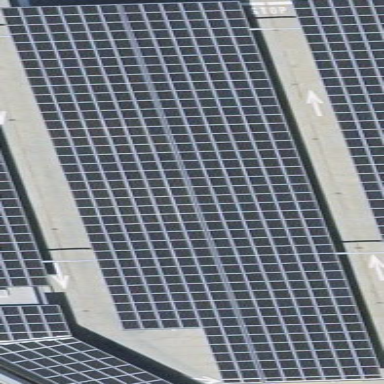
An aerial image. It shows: Solar power generator with photovoltaic panels.